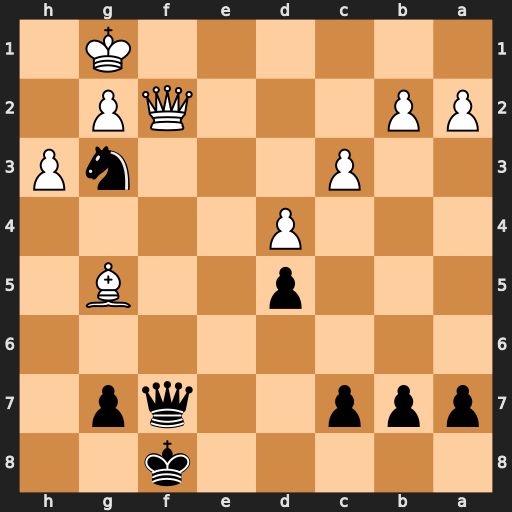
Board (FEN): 5k2/ppp2qp1/8/3p2B1/3P4/2P3nP/PP3QP1/6K1
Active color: b
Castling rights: -
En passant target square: -
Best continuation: Qxf2+ Kxf2 Ne4+ Kf3 Nxg5+